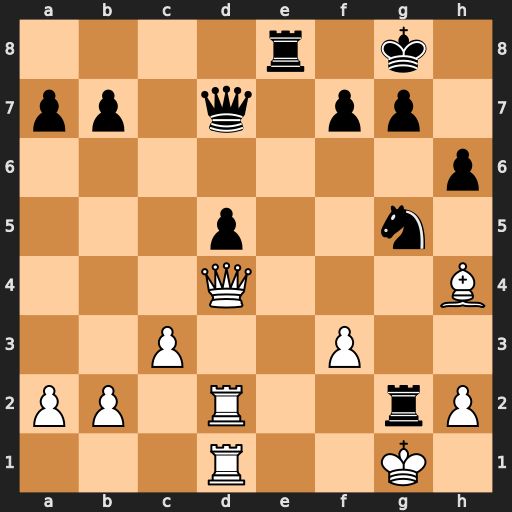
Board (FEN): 4r1k1/pp1q1pp1/7p/3p2n1/3Q3B/2P2P2/PP1R2rP/3R2K1
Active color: w
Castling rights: -
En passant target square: -
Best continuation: Kxg2 Qh3+ Kh1 Qxf3+ Rg2